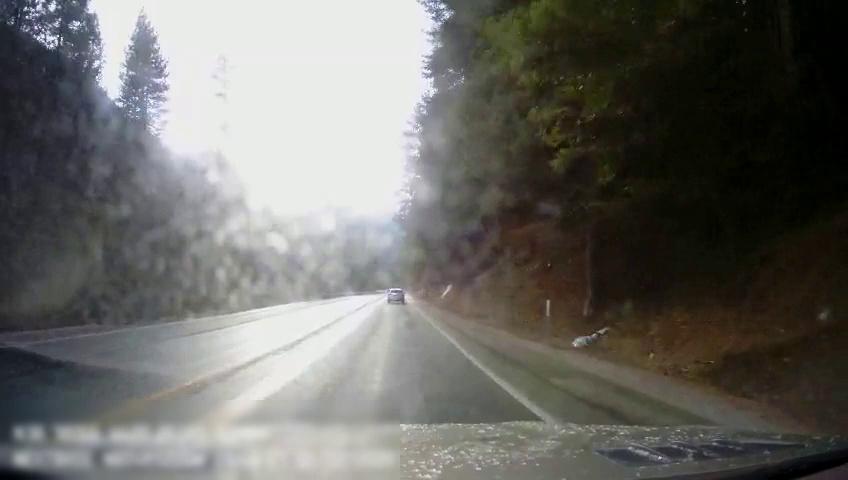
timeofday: Day
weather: Sunny
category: Drivable Space
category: Vehicles | Car
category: Lanes | Opposite Lane
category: Lanes | Opposite Lane
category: Lanes | Opposite Lane
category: Lanes | Opposite Lane
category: Lanes | Current Lane
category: Lanes | Current Lane
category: Lanes | Current Lane